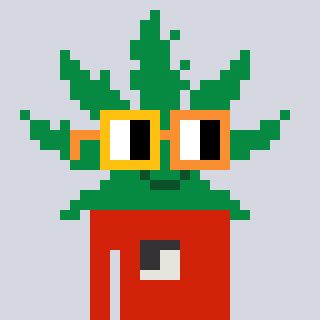
a pixel art character with square yellow and orange glasses, a weed-shaped head and a red-colored body on a cool background